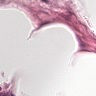
Metastatic tissue present: no